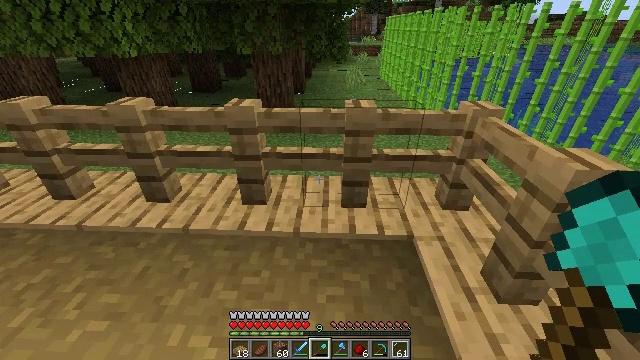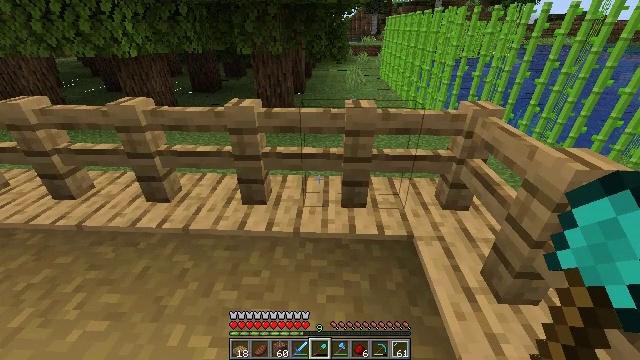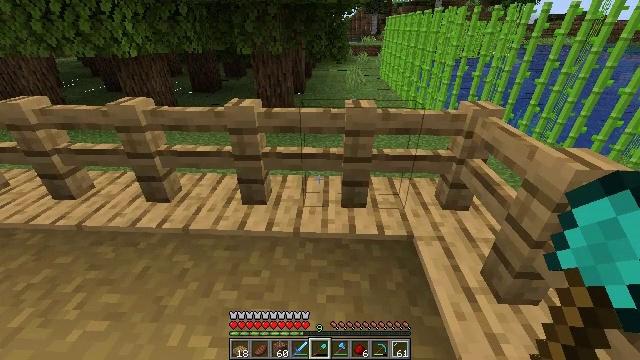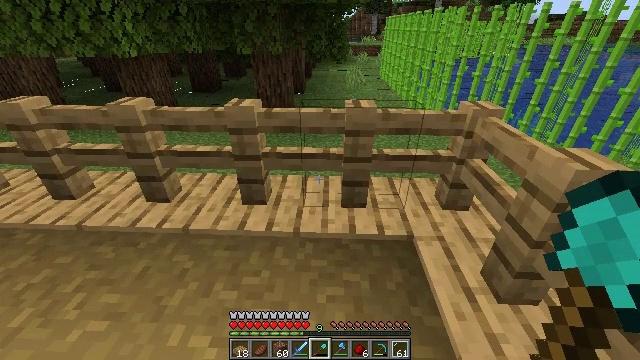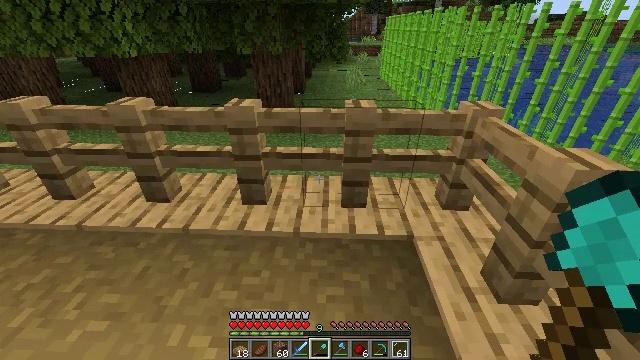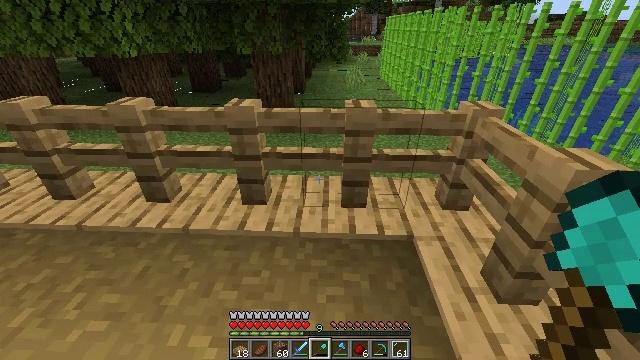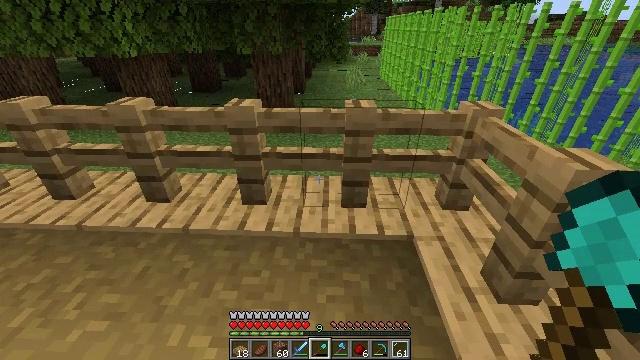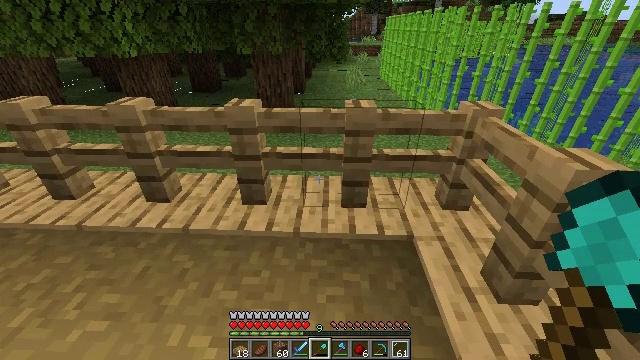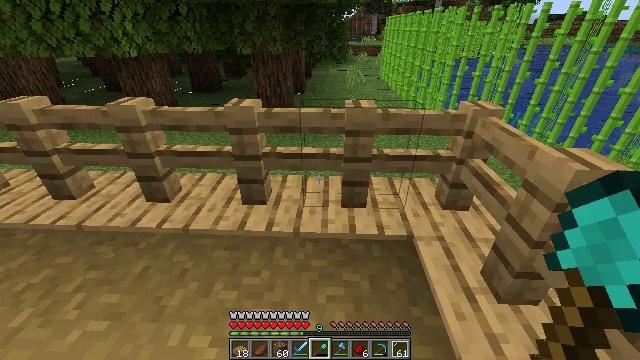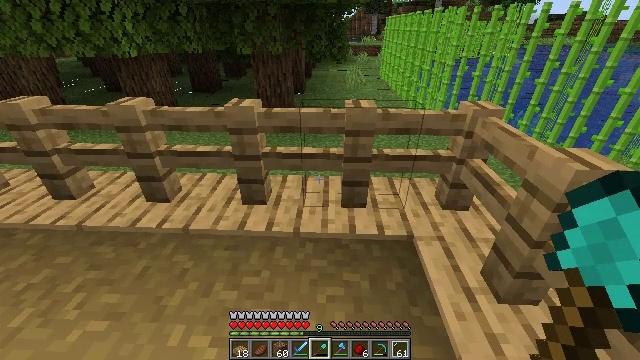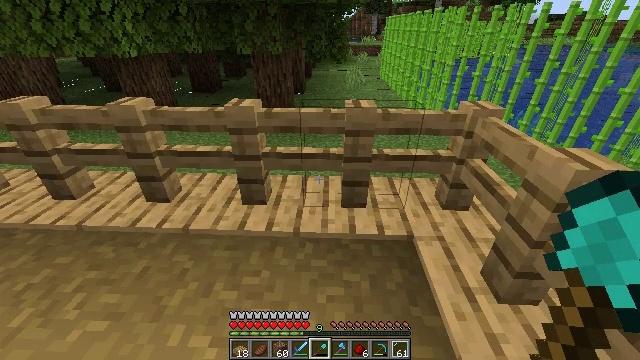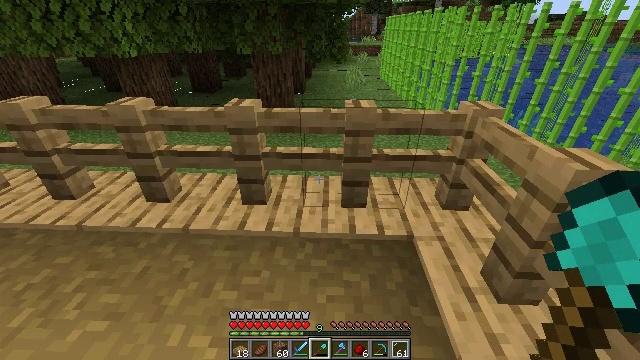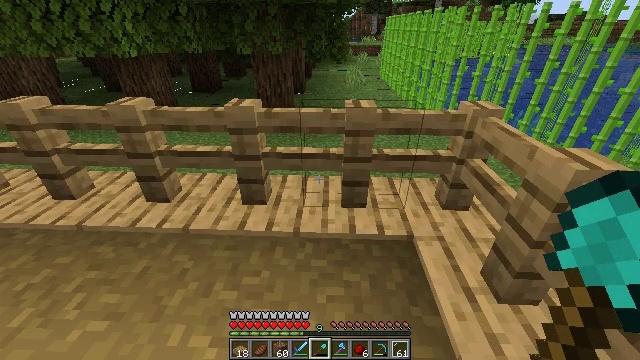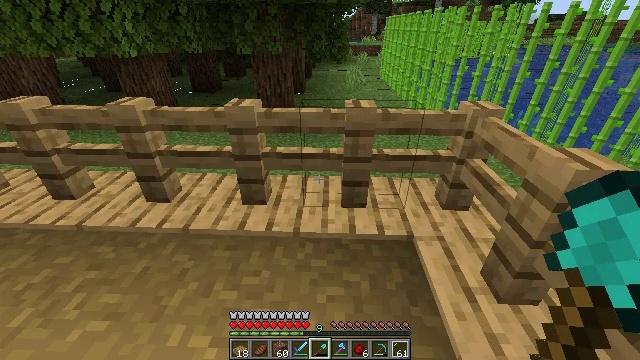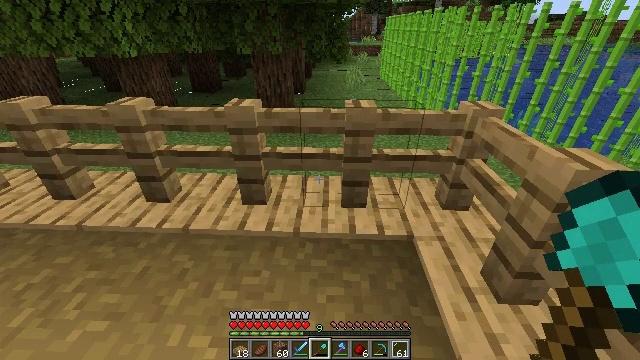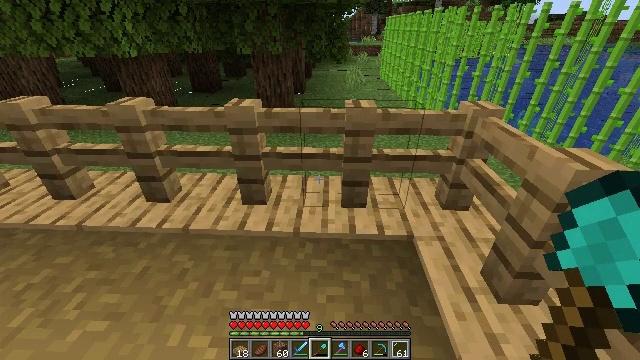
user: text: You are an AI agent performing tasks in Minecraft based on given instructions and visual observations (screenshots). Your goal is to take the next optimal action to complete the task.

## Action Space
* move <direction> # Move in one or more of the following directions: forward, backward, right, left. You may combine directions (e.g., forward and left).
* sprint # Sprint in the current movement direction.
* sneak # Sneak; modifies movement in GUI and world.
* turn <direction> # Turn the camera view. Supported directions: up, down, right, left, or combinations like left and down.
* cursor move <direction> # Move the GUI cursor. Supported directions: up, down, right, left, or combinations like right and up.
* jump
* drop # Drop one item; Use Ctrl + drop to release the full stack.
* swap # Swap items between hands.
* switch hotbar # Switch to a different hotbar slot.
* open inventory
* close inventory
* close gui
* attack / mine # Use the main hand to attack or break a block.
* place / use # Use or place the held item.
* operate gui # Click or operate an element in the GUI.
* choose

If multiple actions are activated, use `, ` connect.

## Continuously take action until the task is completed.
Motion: motion action
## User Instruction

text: Collect carrots by breaking the crop.
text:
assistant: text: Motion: no_op
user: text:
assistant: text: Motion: no_op
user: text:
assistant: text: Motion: no_op
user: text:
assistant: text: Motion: no_op
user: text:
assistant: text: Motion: no_op
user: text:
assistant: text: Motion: no_op
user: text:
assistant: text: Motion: no_op
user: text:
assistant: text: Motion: no_op
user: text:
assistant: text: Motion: no_op
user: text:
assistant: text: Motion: no_op
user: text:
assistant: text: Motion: no_op
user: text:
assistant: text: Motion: no_op
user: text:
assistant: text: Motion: no_op
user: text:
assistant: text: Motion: no_op
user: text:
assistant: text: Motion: no_op
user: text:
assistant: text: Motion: no_op
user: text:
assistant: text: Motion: no_op
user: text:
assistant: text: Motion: no_op
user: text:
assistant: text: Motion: no_op
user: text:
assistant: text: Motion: no_op
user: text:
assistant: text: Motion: no_op
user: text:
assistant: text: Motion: no_op
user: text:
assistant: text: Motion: no_op
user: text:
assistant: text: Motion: no_op
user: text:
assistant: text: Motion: no_op
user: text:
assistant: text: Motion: no_op
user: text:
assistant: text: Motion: no_op
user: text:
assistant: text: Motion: no_op
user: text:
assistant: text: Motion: no_op
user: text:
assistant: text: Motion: no_op